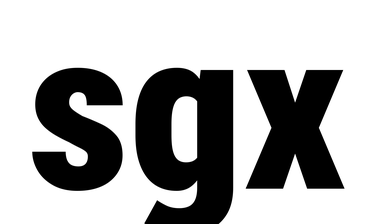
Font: Roboto_Condensed_Black